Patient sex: F
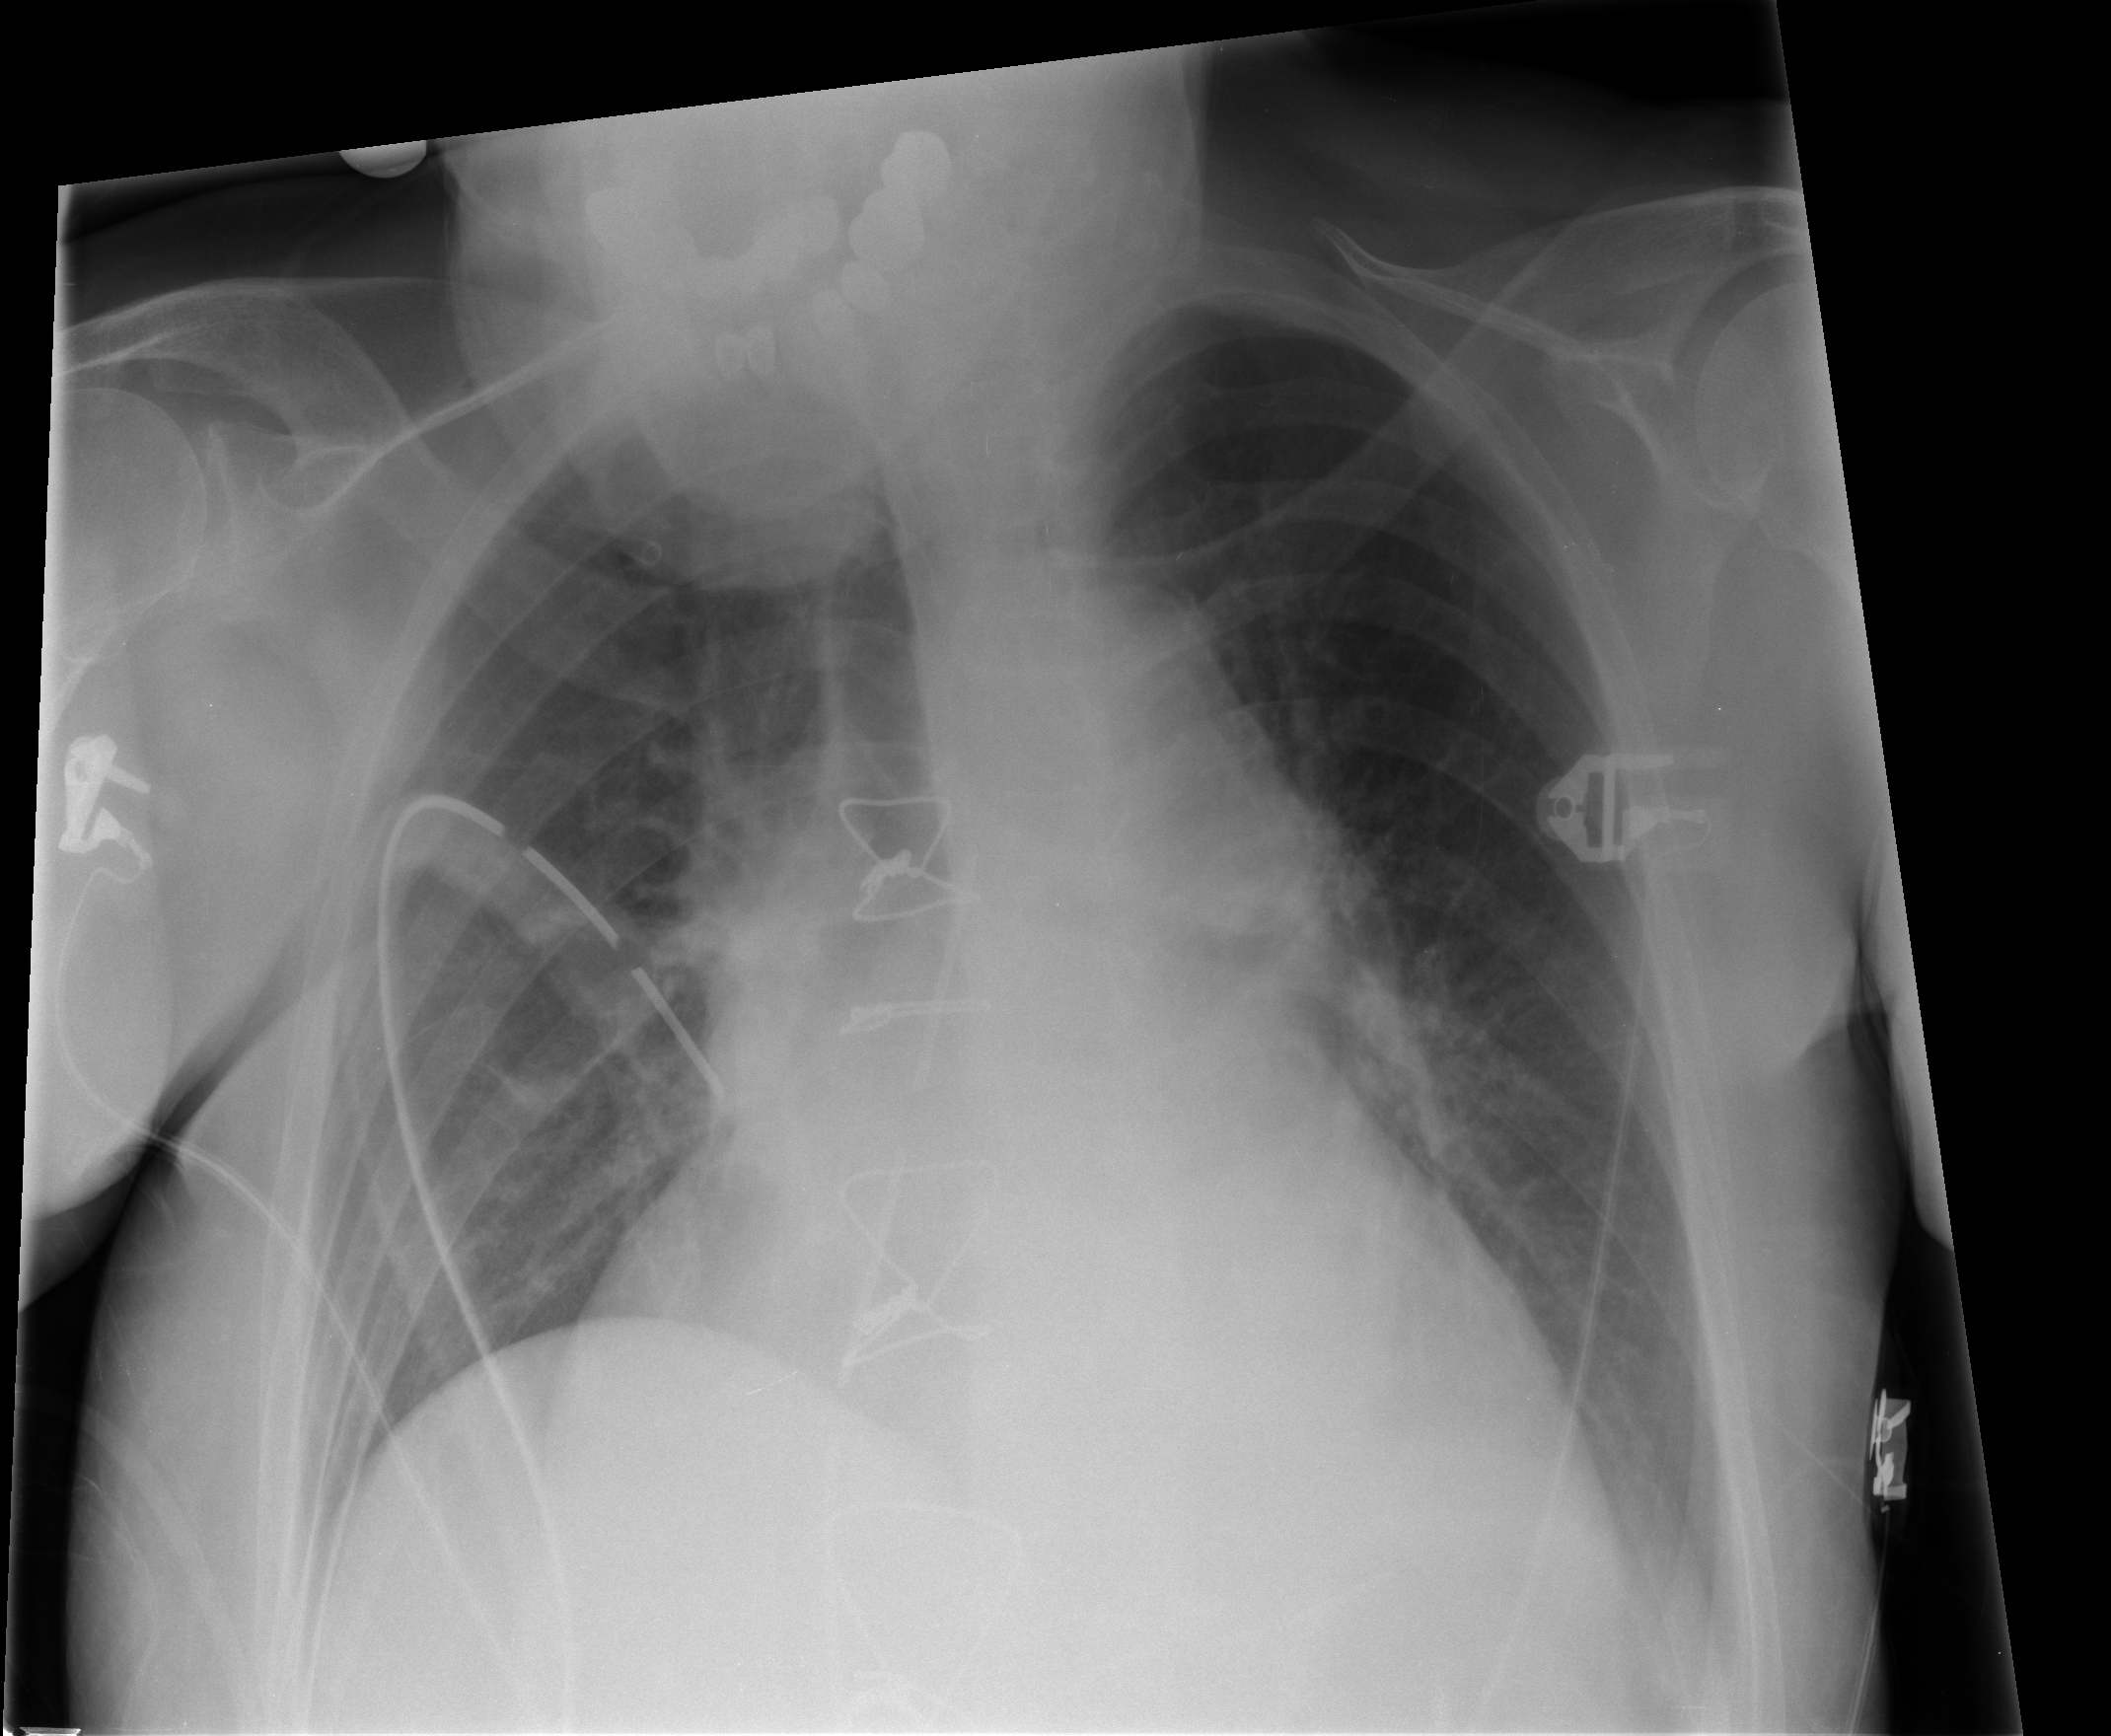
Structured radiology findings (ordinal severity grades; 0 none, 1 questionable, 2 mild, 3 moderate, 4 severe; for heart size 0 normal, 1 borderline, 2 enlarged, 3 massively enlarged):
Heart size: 3
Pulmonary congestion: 0
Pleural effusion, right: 0
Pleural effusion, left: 0
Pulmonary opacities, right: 0
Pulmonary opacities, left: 0
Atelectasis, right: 2
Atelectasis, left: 0